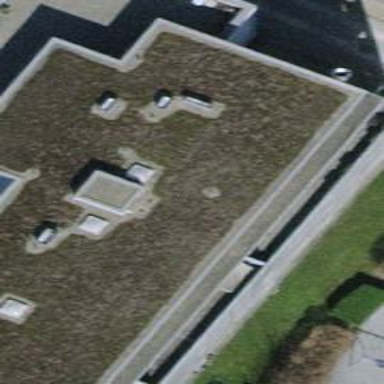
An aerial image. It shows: Flat-roofed apartment building.